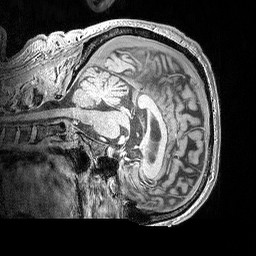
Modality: MP2RAGE
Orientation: sagittal
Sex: male
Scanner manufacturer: siemens
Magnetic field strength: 3 T
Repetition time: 5 s
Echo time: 0.00292 s